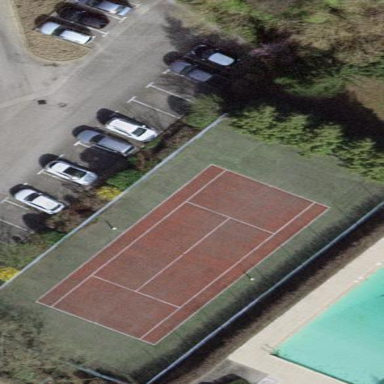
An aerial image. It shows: Tennis court on pitch.